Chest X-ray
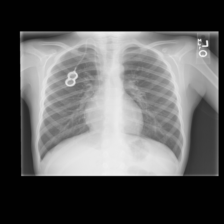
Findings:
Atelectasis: negative
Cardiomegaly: negative
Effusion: negative
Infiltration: negative
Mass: negative
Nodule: negative
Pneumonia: negative
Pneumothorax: negative
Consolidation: negative
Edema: negative
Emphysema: negative
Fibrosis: negative
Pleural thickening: negative
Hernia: negative